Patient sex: M
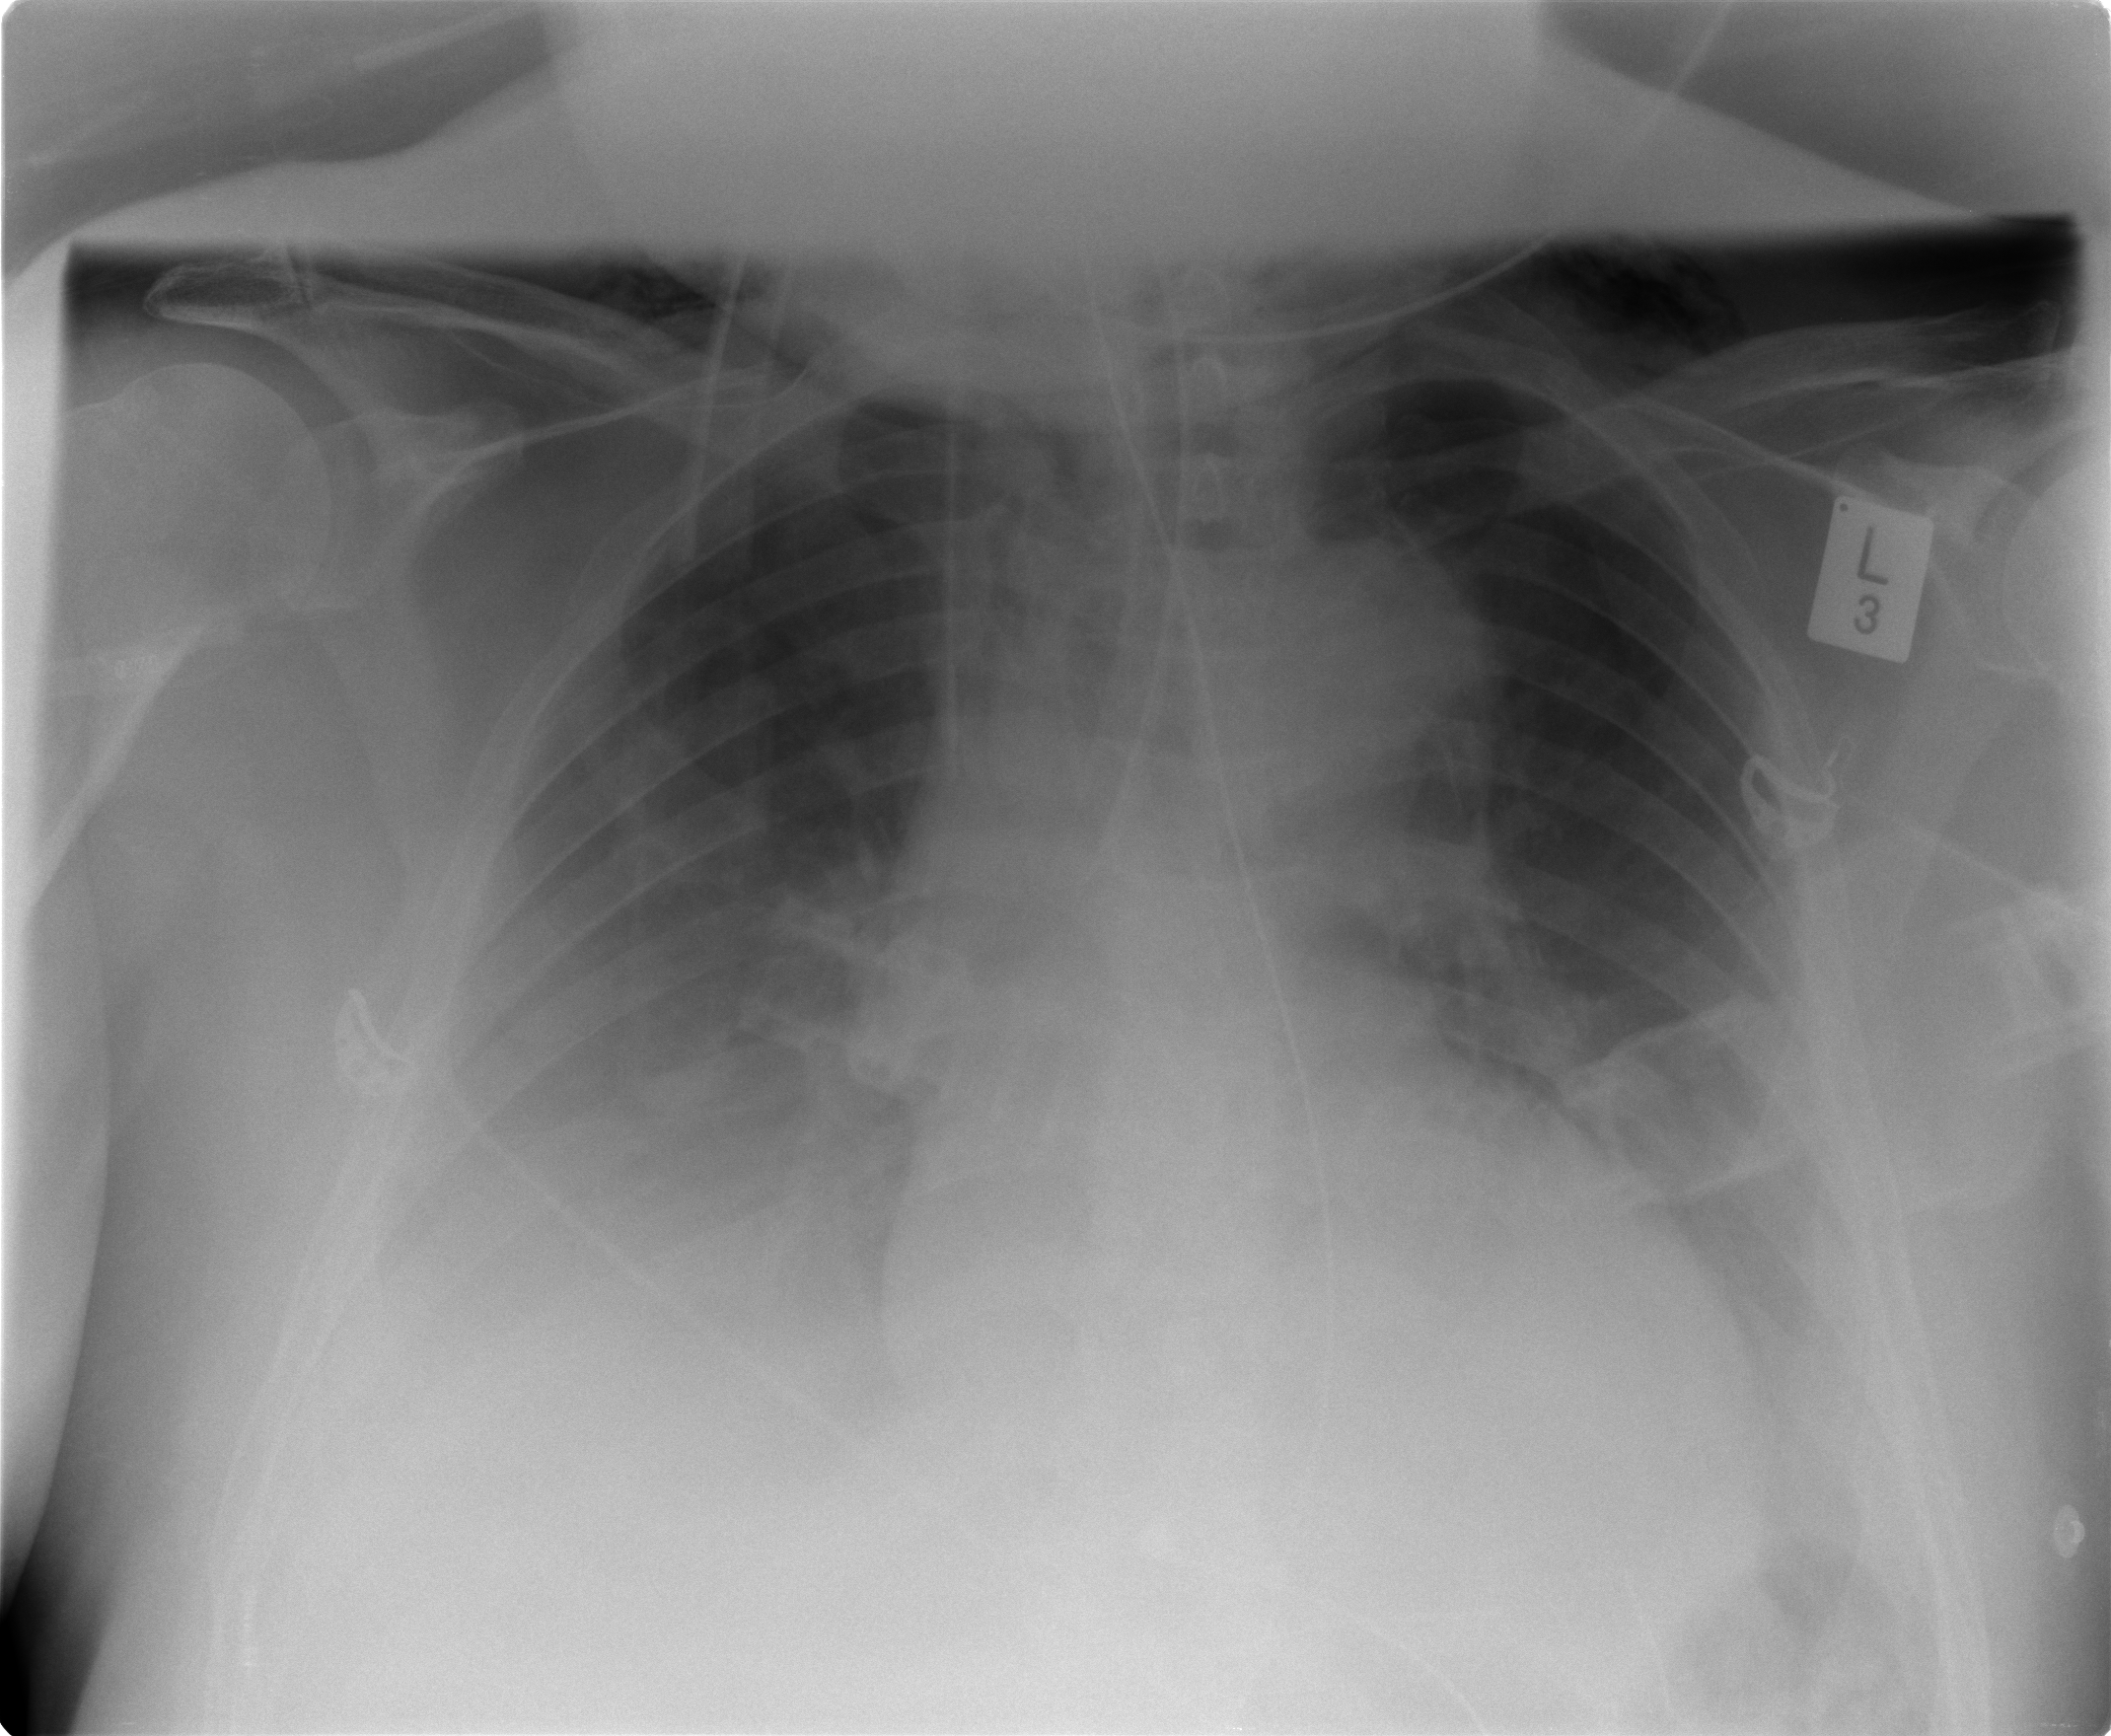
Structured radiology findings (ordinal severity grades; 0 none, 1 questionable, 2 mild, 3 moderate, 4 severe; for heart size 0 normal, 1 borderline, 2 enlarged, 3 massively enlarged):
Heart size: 0
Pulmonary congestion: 2
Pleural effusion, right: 3
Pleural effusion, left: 2
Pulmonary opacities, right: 1
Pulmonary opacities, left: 0
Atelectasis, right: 2
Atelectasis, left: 2